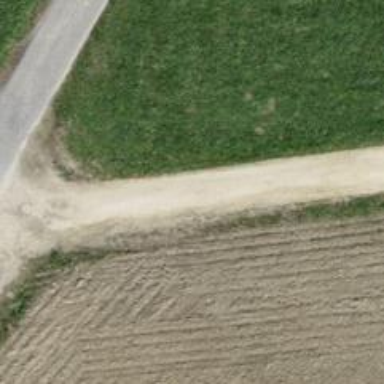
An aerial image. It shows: Gravel track with grade4 tracktype.